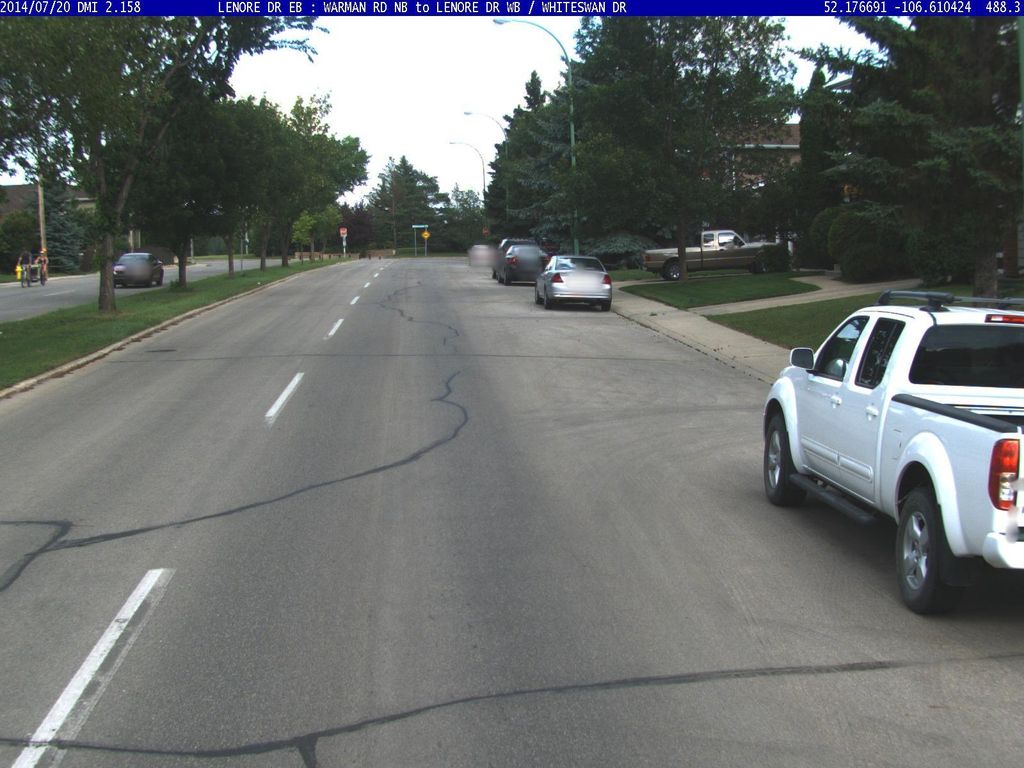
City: saskatoon